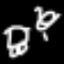
Label: frog